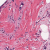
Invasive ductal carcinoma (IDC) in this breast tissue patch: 0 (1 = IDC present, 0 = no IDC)